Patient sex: F
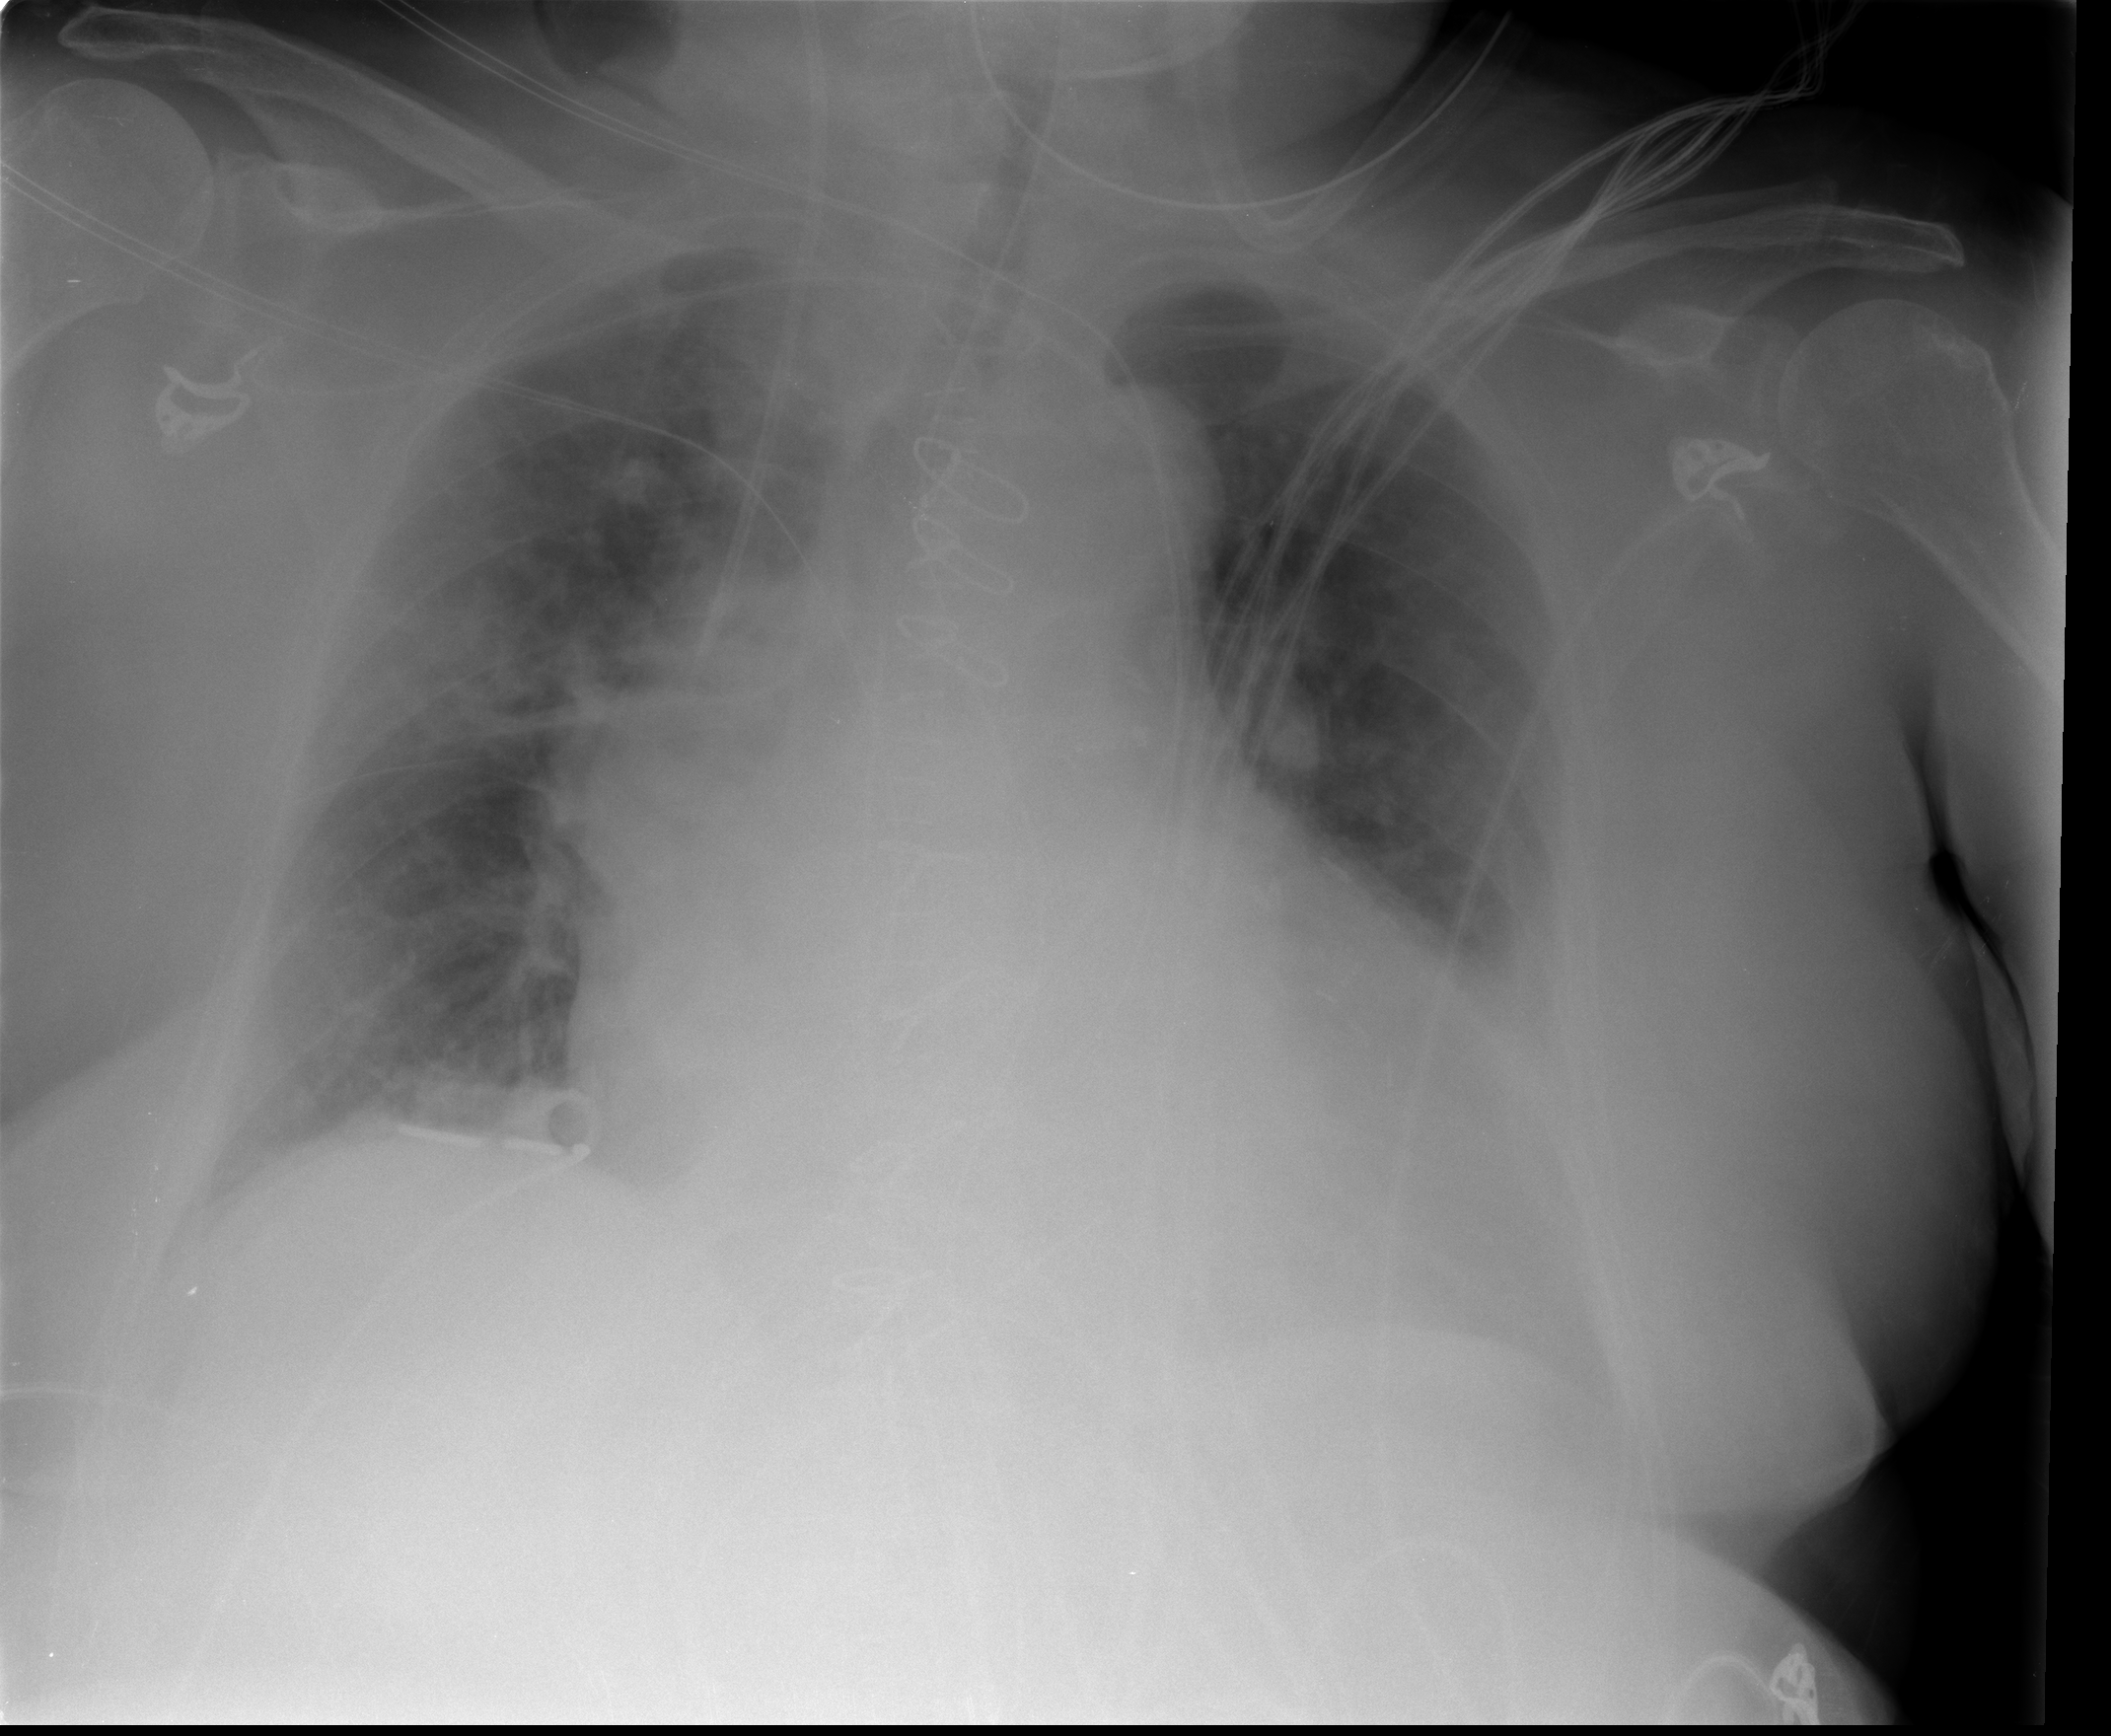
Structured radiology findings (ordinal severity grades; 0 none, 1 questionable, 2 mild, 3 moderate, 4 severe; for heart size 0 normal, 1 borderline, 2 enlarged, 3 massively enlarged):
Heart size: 3
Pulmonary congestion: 1
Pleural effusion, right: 1
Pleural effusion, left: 2
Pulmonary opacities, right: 0
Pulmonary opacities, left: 0
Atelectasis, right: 2
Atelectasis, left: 2